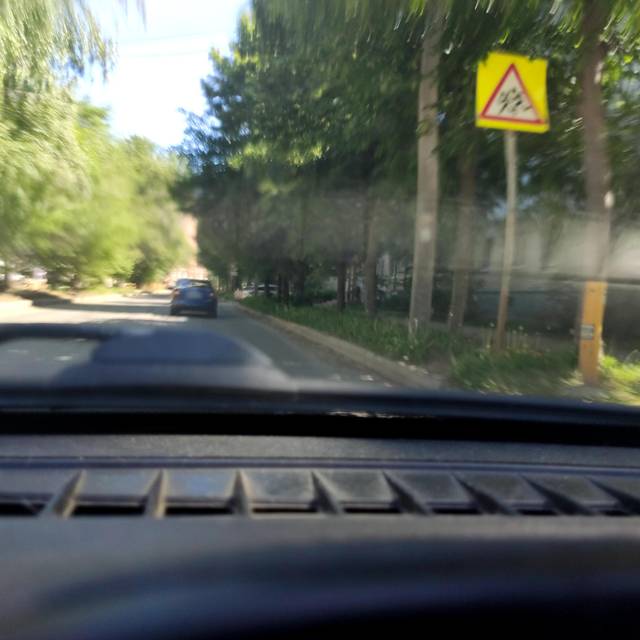
Region: Russia
Coordinates: 53.51, 49.405